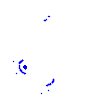
Particle: pion